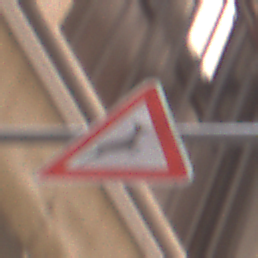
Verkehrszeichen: WildwechselLinks
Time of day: Midday
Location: Outdoor (Urban)
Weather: PartlyCloudy
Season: NotSpecified
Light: Natural